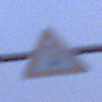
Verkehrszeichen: Lichtzeichenanlage
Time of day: SunriseSunset
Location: Outdoor (Urban)
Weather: Overcast
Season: NotSpecified
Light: Natural